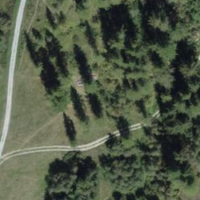
EUNIS habitat code: 41
Species observed at this site:
Angelica sylvestris
Euphorbia cyparissias